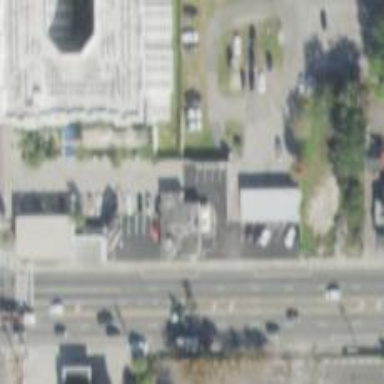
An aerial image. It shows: Car rental service.